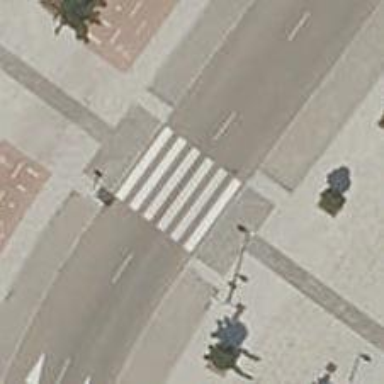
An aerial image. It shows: Uncontrolled crossing on the road.